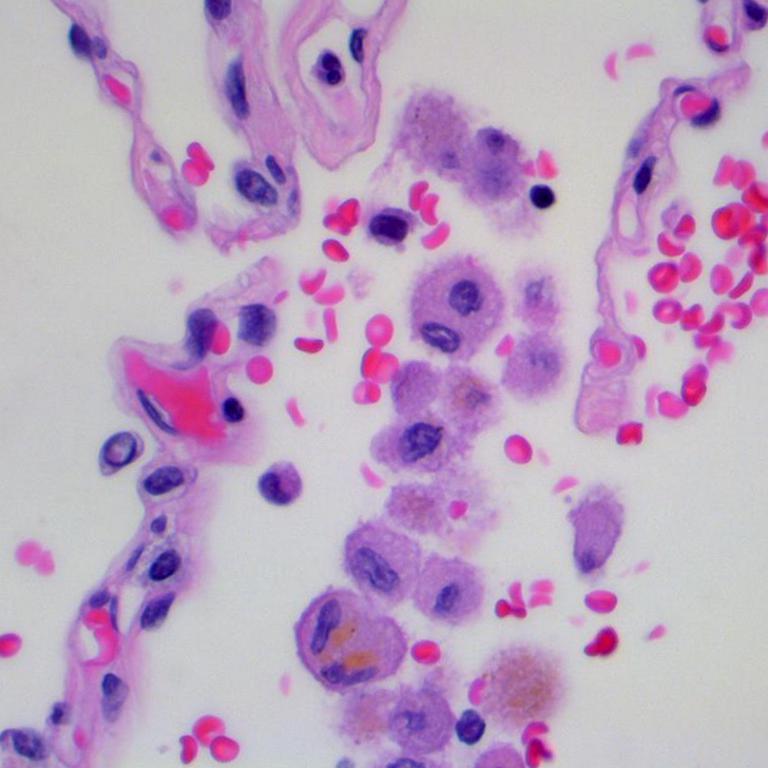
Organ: lung
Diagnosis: benign